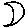
Label: moon